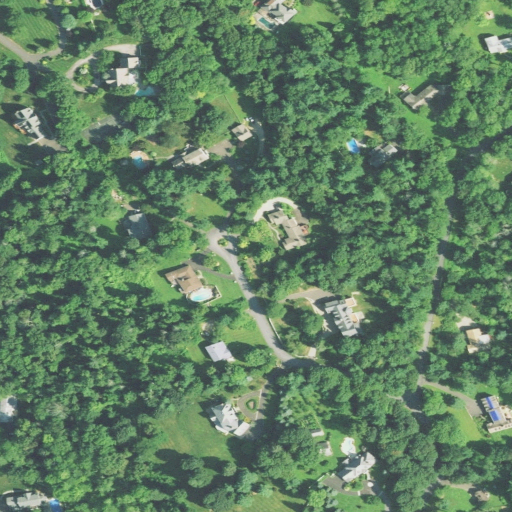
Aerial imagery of ridge(s) in Connecticut named Sturges Ridge containing deciduous forest, mixed forest, open development, low intensity development, and medium intensity development